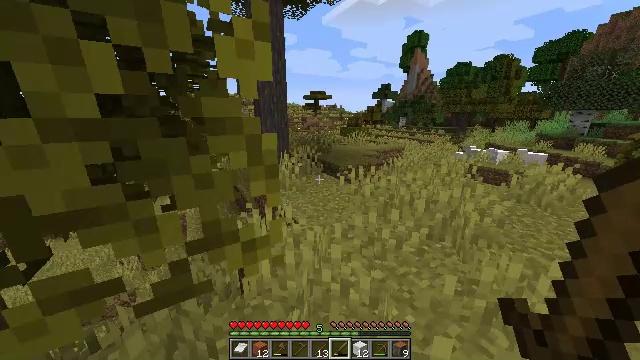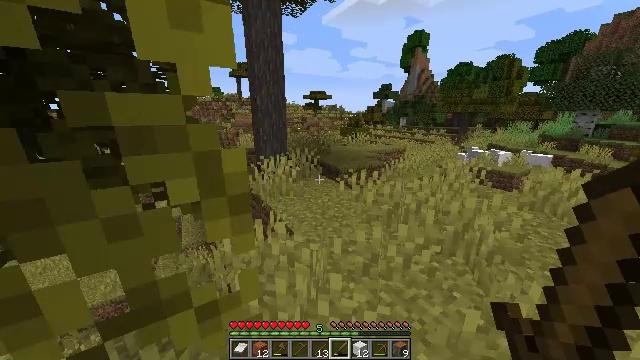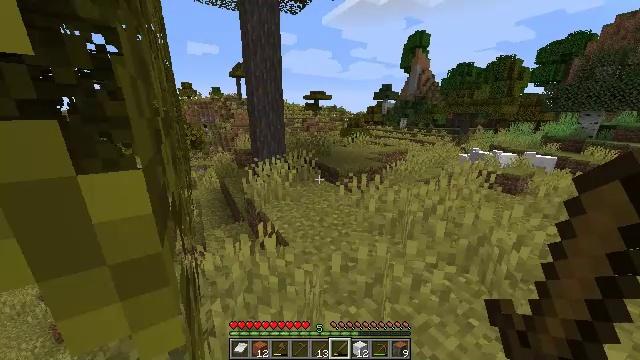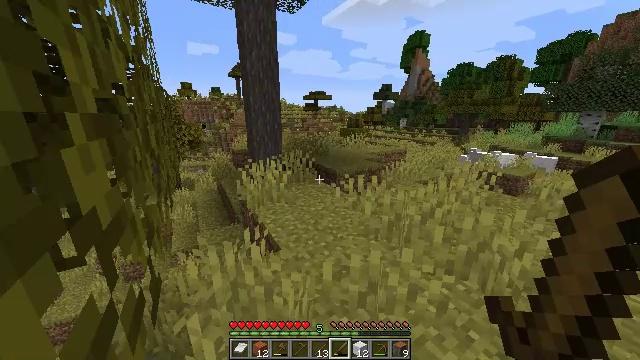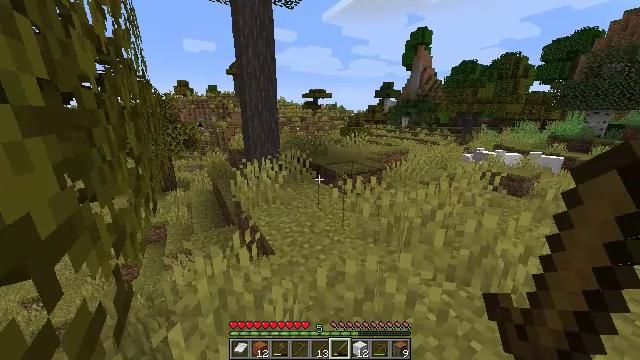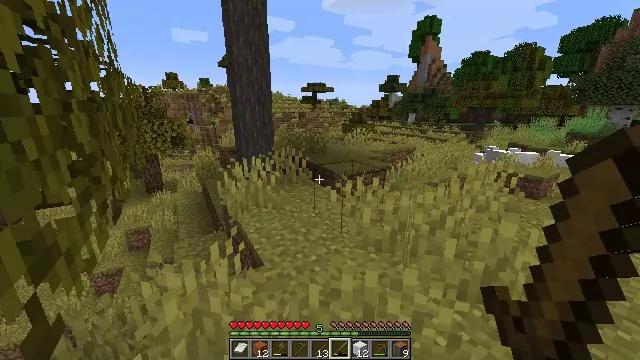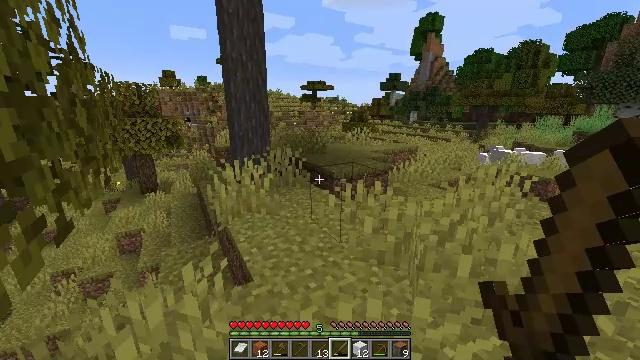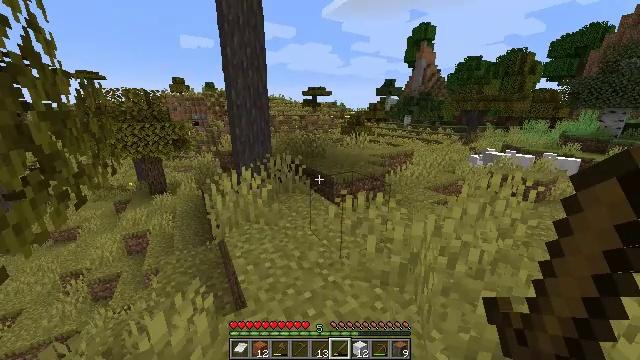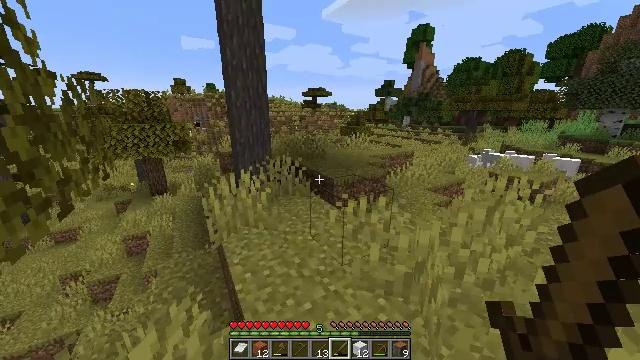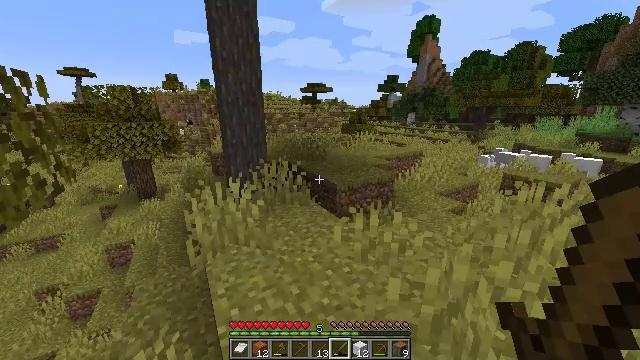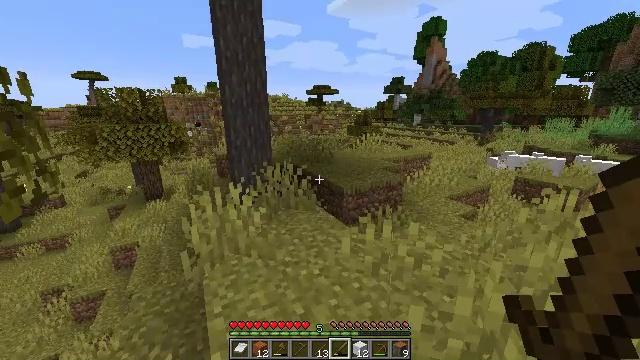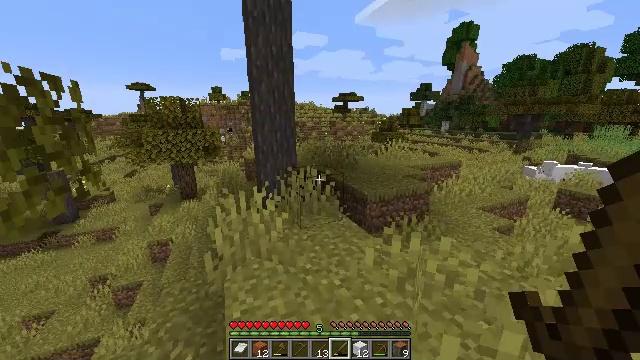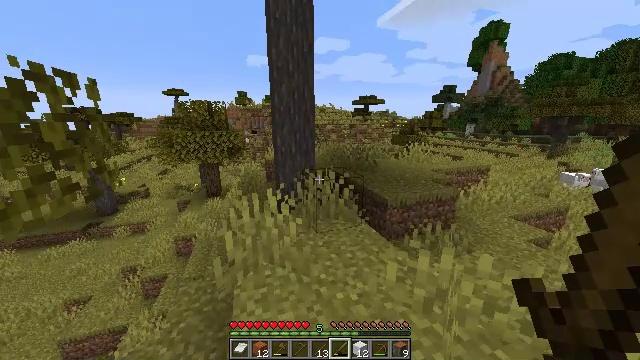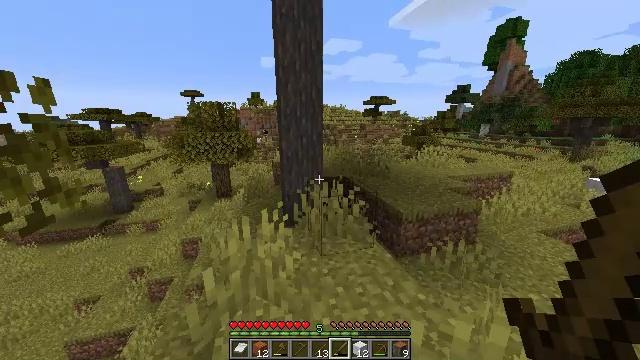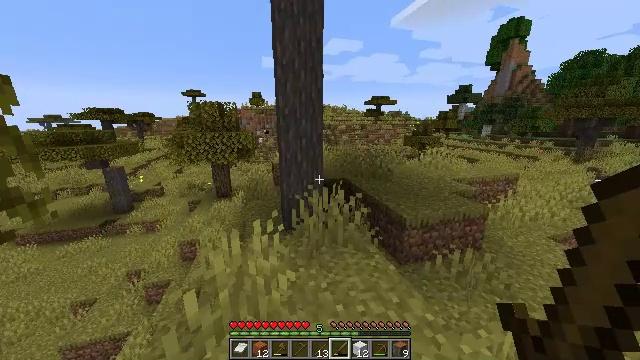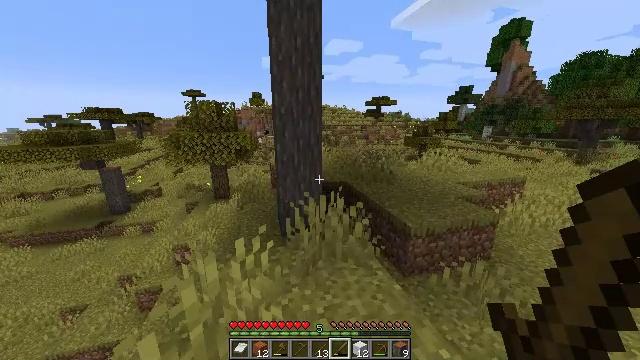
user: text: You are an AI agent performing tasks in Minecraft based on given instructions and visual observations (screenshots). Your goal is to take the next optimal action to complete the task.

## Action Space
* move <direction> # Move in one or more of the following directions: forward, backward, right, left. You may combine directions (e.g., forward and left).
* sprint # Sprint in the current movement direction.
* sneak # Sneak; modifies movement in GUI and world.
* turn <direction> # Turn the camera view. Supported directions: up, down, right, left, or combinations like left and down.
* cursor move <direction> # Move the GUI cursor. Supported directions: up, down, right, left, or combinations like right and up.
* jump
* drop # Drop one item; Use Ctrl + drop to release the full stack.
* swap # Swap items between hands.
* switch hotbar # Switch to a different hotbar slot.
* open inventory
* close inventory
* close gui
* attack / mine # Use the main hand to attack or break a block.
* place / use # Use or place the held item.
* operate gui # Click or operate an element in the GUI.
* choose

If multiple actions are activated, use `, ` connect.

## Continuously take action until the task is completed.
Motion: motion action
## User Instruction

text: Chop down the acacia log.
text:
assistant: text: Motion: move forward, sprint
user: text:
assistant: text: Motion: move forward, sprint
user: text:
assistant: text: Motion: move forward, sprint
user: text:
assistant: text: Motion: move forward, sprint
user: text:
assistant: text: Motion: move forward, sprint
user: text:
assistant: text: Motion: move forward, sprint
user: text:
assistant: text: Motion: move forward, sprint
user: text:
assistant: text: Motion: move forward, sprint
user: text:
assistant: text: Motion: move forward, sprint
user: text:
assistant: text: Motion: move forward, sprint, turn left
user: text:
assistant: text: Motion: move forward, sprint, turn left and up
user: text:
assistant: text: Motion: move forward, sprint, turn left
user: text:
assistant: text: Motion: move forward, sprint, turn left
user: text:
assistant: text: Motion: move forward, sprint
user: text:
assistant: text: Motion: move forward, sprint
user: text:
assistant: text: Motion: move forward, sprint
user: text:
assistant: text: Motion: move forward, sprint
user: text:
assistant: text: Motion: move forward, sprint
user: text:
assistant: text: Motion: move forward, sprint, turn left
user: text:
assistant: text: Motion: move forward, sprint, turn left
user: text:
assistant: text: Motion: move forward, sprint
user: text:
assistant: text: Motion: move forward, sprint, turn left
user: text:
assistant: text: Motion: move forward, sprint, turn left
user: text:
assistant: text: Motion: move forward, sprint
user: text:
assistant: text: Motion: move forward, sprint
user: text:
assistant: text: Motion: move forward, sprint
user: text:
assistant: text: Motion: move forward, sprint
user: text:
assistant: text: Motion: move forward, sprint
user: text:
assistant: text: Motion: move forward, sprint
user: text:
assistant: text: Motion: move forward, sprint